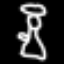
Label: angel